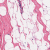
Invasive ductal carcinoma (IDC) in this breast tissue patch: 0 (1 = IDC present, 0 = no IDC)